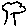
Label: tree